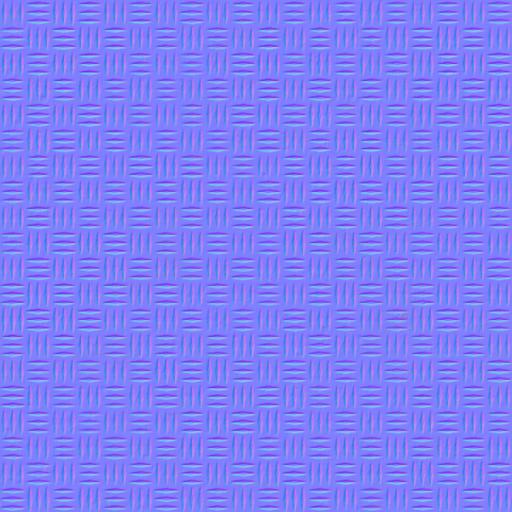
diamond plate floor industrial metal tread white